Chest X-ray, AP view. Patient: 54 years old, sex M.
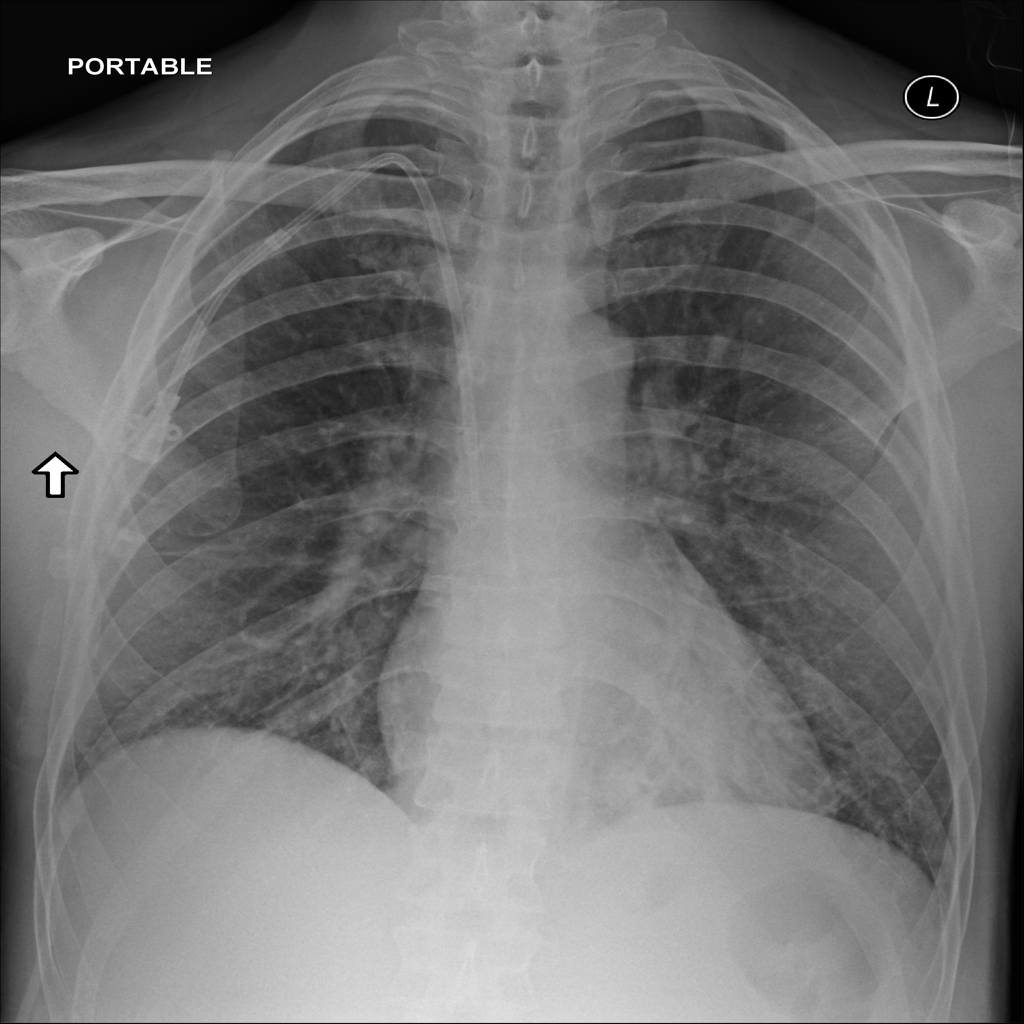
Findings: Infiltration